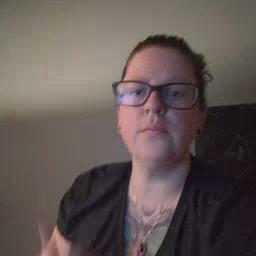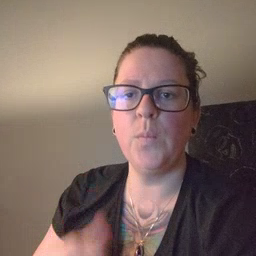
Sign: yellow